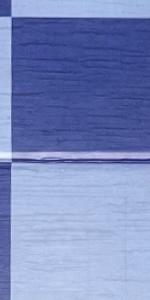
Label: Empty